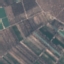
Land use / land cover class: PermanentCrop